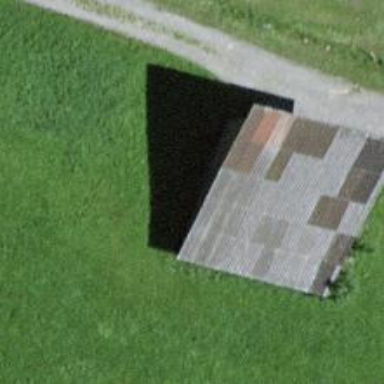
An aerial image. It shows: Rural barn.